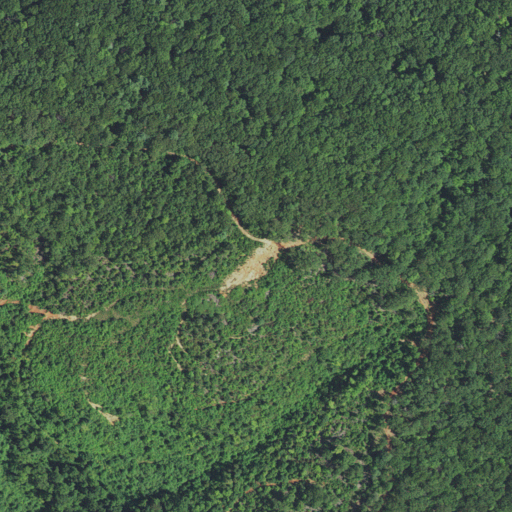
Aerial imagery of mountain in North Carolina named Queens Mountain containing deciduous forest, mixed forest, evergreen forest, and shrub